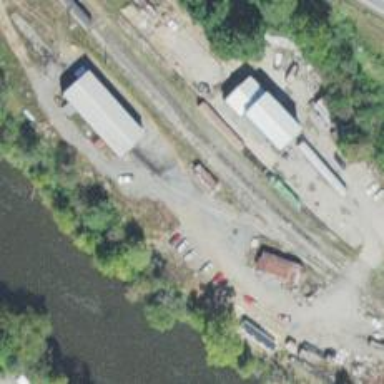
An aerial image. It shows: Railway spur service.